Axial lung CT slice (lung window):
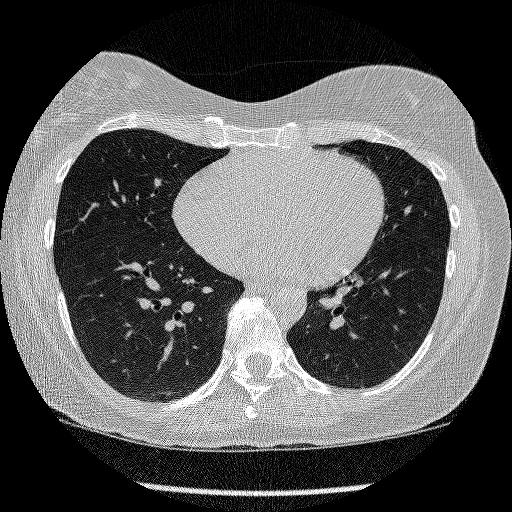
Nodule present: no